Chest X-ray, PA view. Patient: 71 years old, sex F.
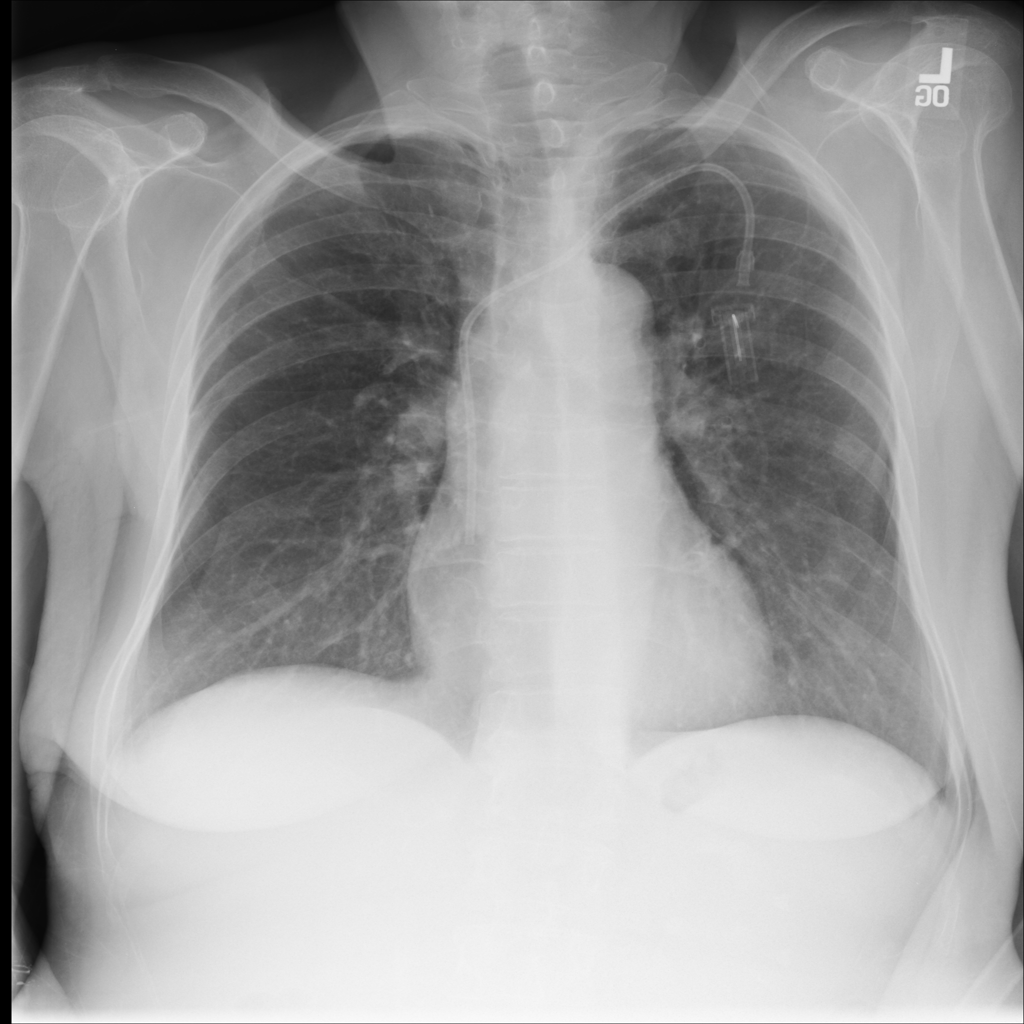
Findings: Fibrosis